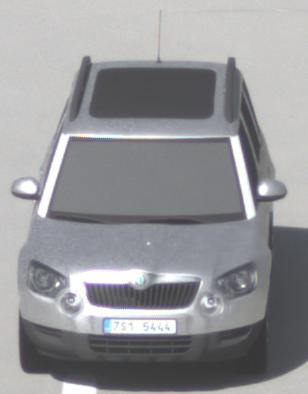
Make: Skoda
Model: Yeti 1.2 TSI
Detailed model: Yeti
Model produced from: 2009/11
Model produced until: 2011/10
Doors: 5
Color: white
Road condition: dry road
Daytime: midday
Contrast: high contrast